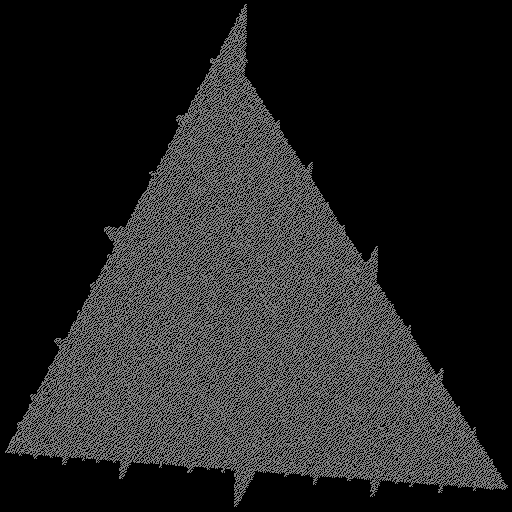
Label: a1